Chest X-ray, AP view. Patient: 31 years old, sex M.
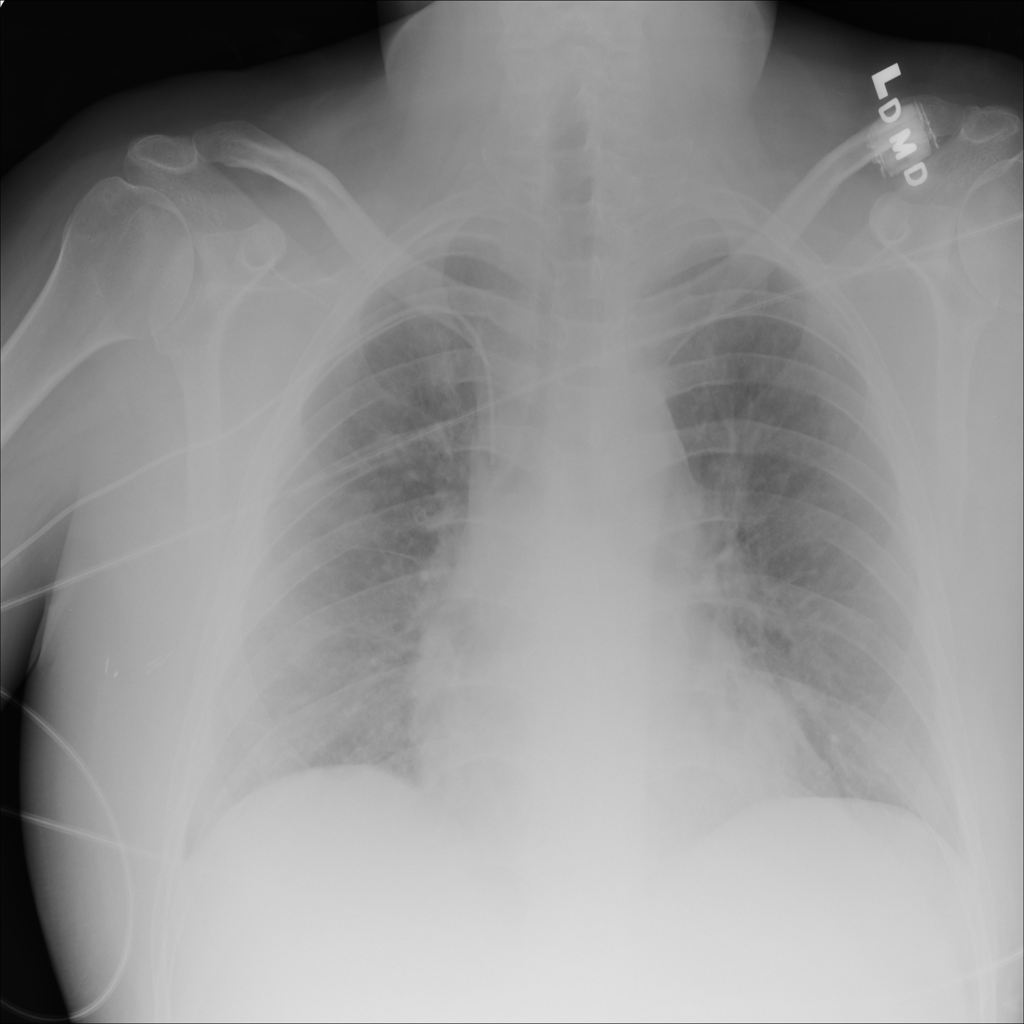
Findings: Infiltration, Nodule